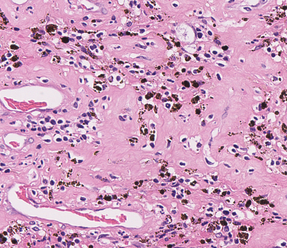
Tumor epithelial tissue: no
Tumor-associated stroma tissue: yes
Normal tissue: no